Question: I have the following SQL query.
'''
SELECT p.'id', p.'data', p.'title', p.'creation_date', t.'name' AS 'tag'
FROM 'post_tag' pt, 'post' p, 'tag' t
WHERE p.'id' = pt.'post'
AND pt.'tag' = t.'id'
AND p.'author' <> '1'
AND (t.'name' = 'Programming'
OR t.'name' = 'Photography'
OR t.'name' = '[...]')
ORDER BY p.'creation_date', t.'name' DESC
'''
And my resulting table looks like this:

As I've highlighted in the screenshot, rows with ID 76 and 77 are repeated. In my application's case, that is a measure of "popularity". I want to be able to:
1. Group rows where "data" is repeated into one row (I know I can do this with GROUP BY)
2. Order the rows by "popularity" first, then by "creation_date". So, if there are 3 rows with the same "data", the I want that to be returned first, followed by rows with a count of 2, etc.
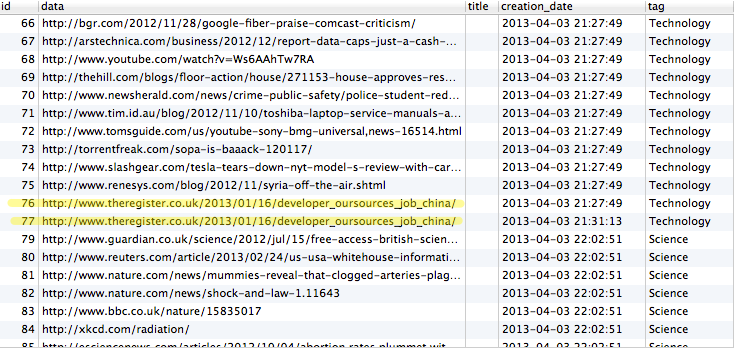
Answer: '''
... group by p.data order by count(*) desc, p.creation_date, t.name desc
'''